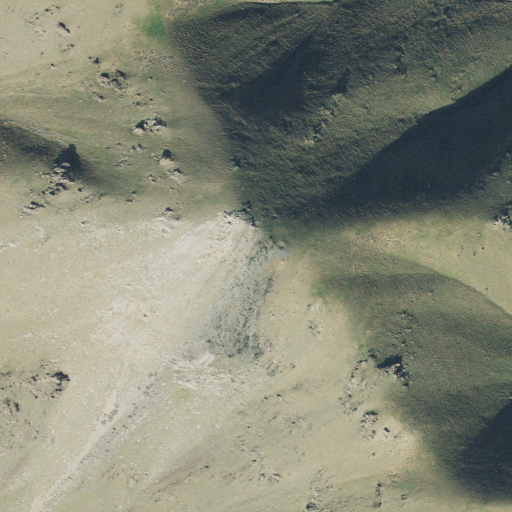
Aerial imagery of mountain in Utah named Bamberger Hill containing only grassland